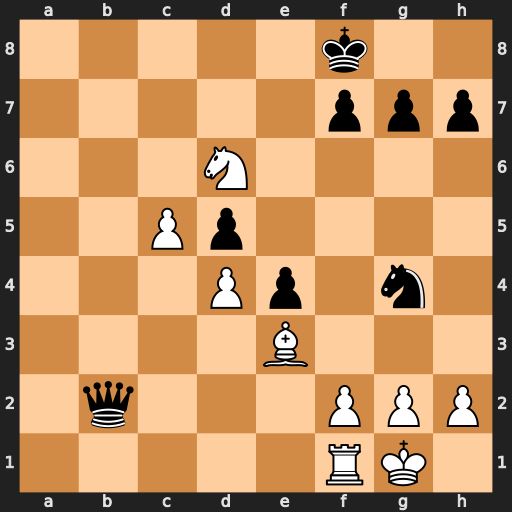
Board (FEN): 5k2/5ppp/3N4/2Pp4/3Pp1n1/4B3/1q3PPP/5RK1
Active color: w
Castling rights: -
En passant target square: -
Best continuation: c6 Qb8 Bf4 e3 fxe3